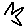
Label: star